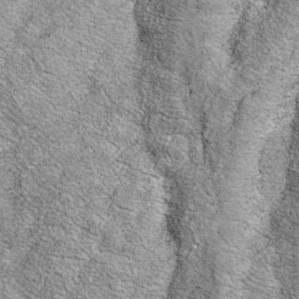
Label: non_frost